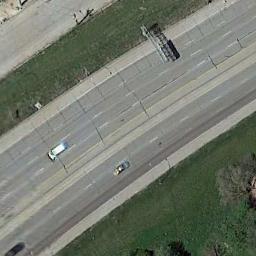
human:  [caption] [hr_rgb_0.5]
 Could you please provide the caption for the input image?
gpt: The freeway goes through the grass with some cars .

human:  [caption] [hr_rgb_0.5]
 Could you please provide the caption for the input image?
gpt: The freeway is surrounded by a large green lawn with two cars on the freeway .

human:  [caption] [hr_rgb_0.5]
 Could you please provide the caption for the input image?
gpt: There are only two cars on the highway .

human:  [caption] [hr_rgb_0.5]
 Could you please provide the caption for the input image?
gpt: A straight freeway goes through the lawn .

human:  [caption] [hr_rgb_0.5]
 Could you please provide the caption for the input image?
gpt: There are green lawns beside the freeway .